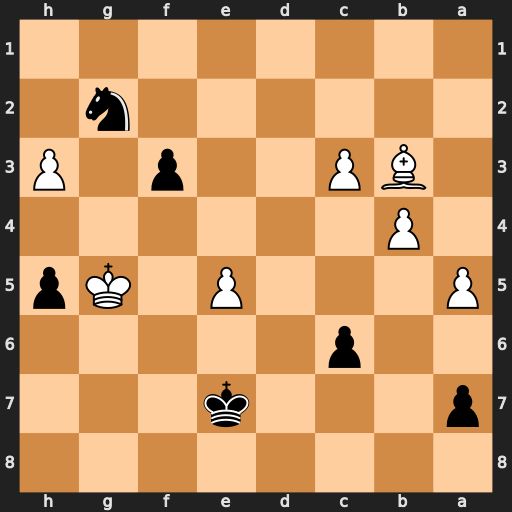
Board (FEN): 8/p3k3/2p5/P3P1Kp/1P6/1BP2p1P/6n1/8
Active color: b
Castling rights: -
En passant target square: -
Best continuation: Ne3 Kf4 f2 Kxe3 f1=Q